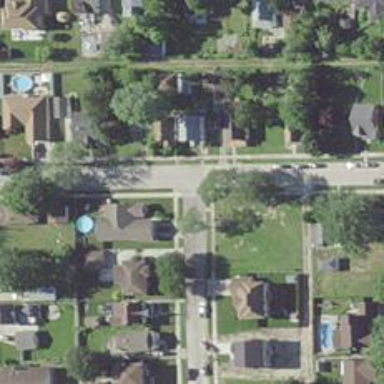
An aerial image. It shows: Residential road with separate sidewalk.